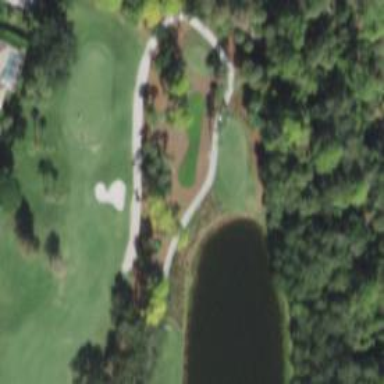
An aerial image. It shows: Path for both roads and golfers.